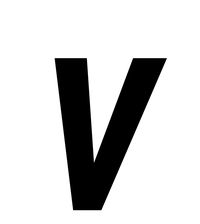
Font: Roboto-Italic_Condensed_Medium_Italic